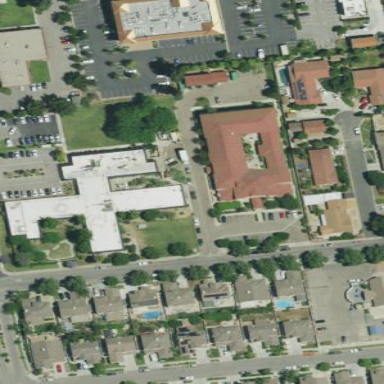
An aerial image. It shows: Nursing home building.